Question:
when ever I drag and drop the openfeint in my project , and compile it, it give me the error that llvm-g++4.2 failed with exit code 1 , how can I solve it....????
however I add the all the frameworks but not find the solution yet???
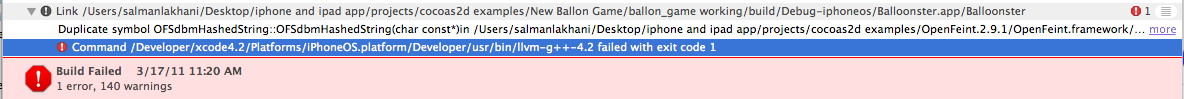
Answer: remove your openfeint framework.. and it solve your problem